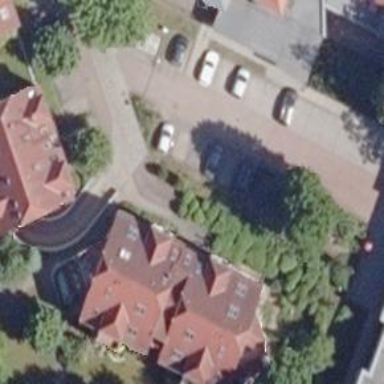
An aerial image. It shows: Parking space.